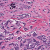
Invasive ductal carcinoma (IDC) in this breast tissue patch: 1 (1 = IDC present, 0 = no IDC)